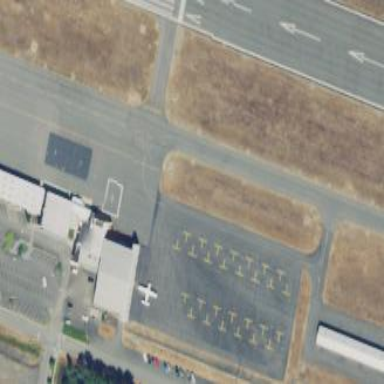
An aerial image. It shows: Asphalt apron at the airport.